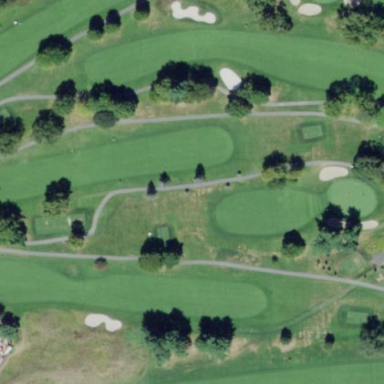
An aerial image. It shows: Rough area on grassy golf course.